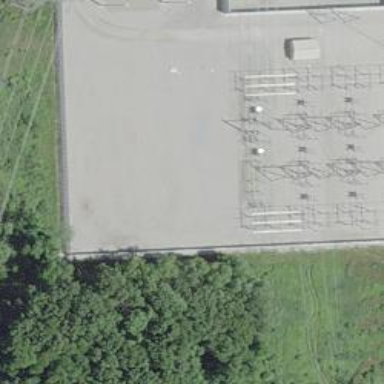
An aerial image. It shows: Switch used for power control.